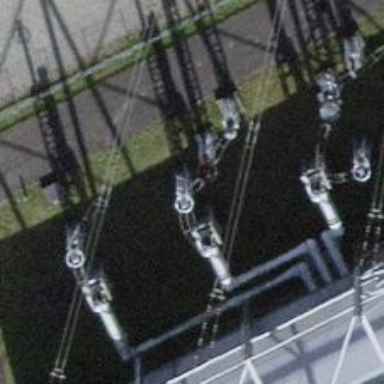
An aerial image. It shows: Three power lines with cables.